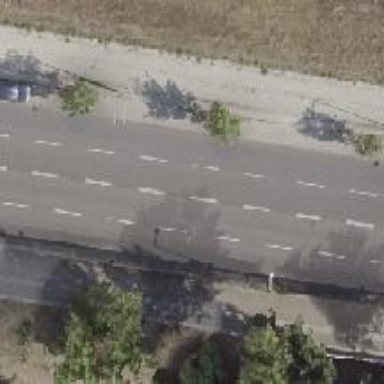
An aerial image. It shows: Primary highway with asphalt surface. There are separate sidewalks and cycleway. Public surveillance is available along the road.